Interaction volume radius: 5 \u00c5
Interaction volume height: 30 \u00c5
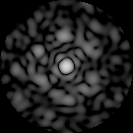
Disorder parameter: 0.7534